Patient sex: M
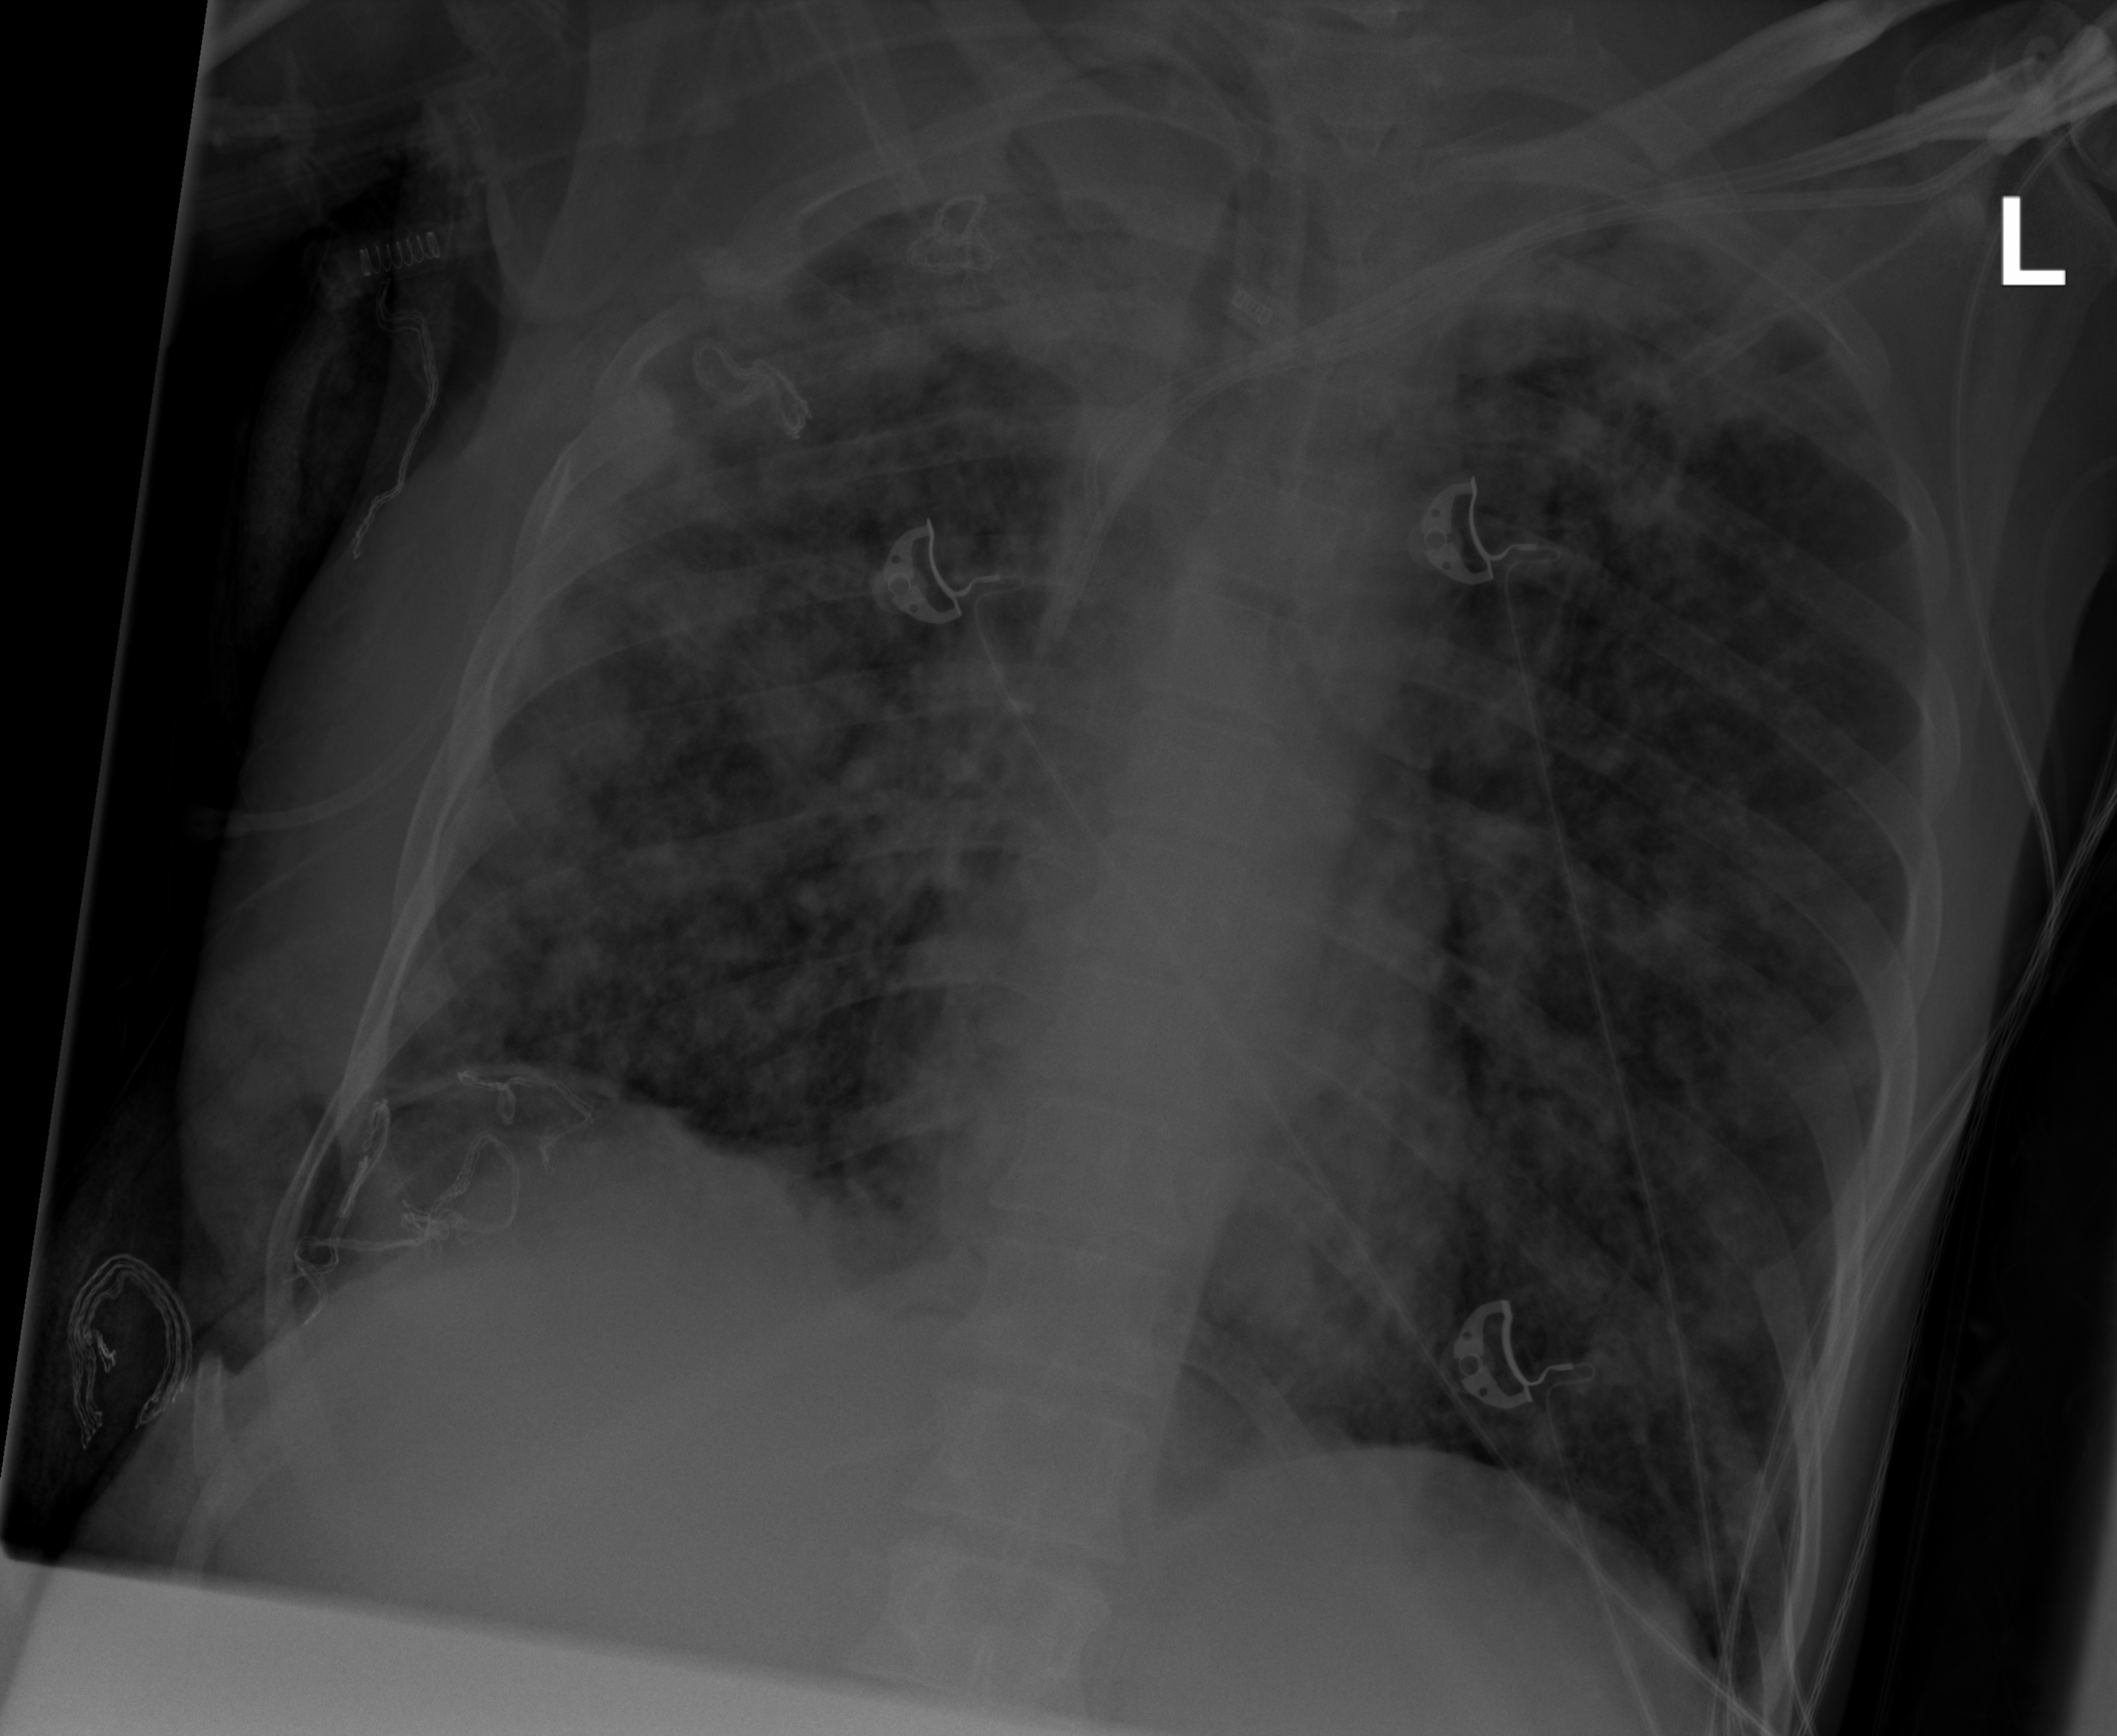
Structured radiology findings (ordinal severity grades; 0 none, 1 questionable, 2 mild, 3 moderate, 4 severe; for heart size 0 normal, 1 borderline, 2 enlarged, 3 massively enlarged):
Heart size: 0
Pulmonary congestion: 2
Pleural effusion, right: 2
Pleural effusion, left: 0
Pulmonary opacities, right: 3
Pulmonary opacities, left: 3
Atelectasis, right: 3
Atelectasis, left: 2